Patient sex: M
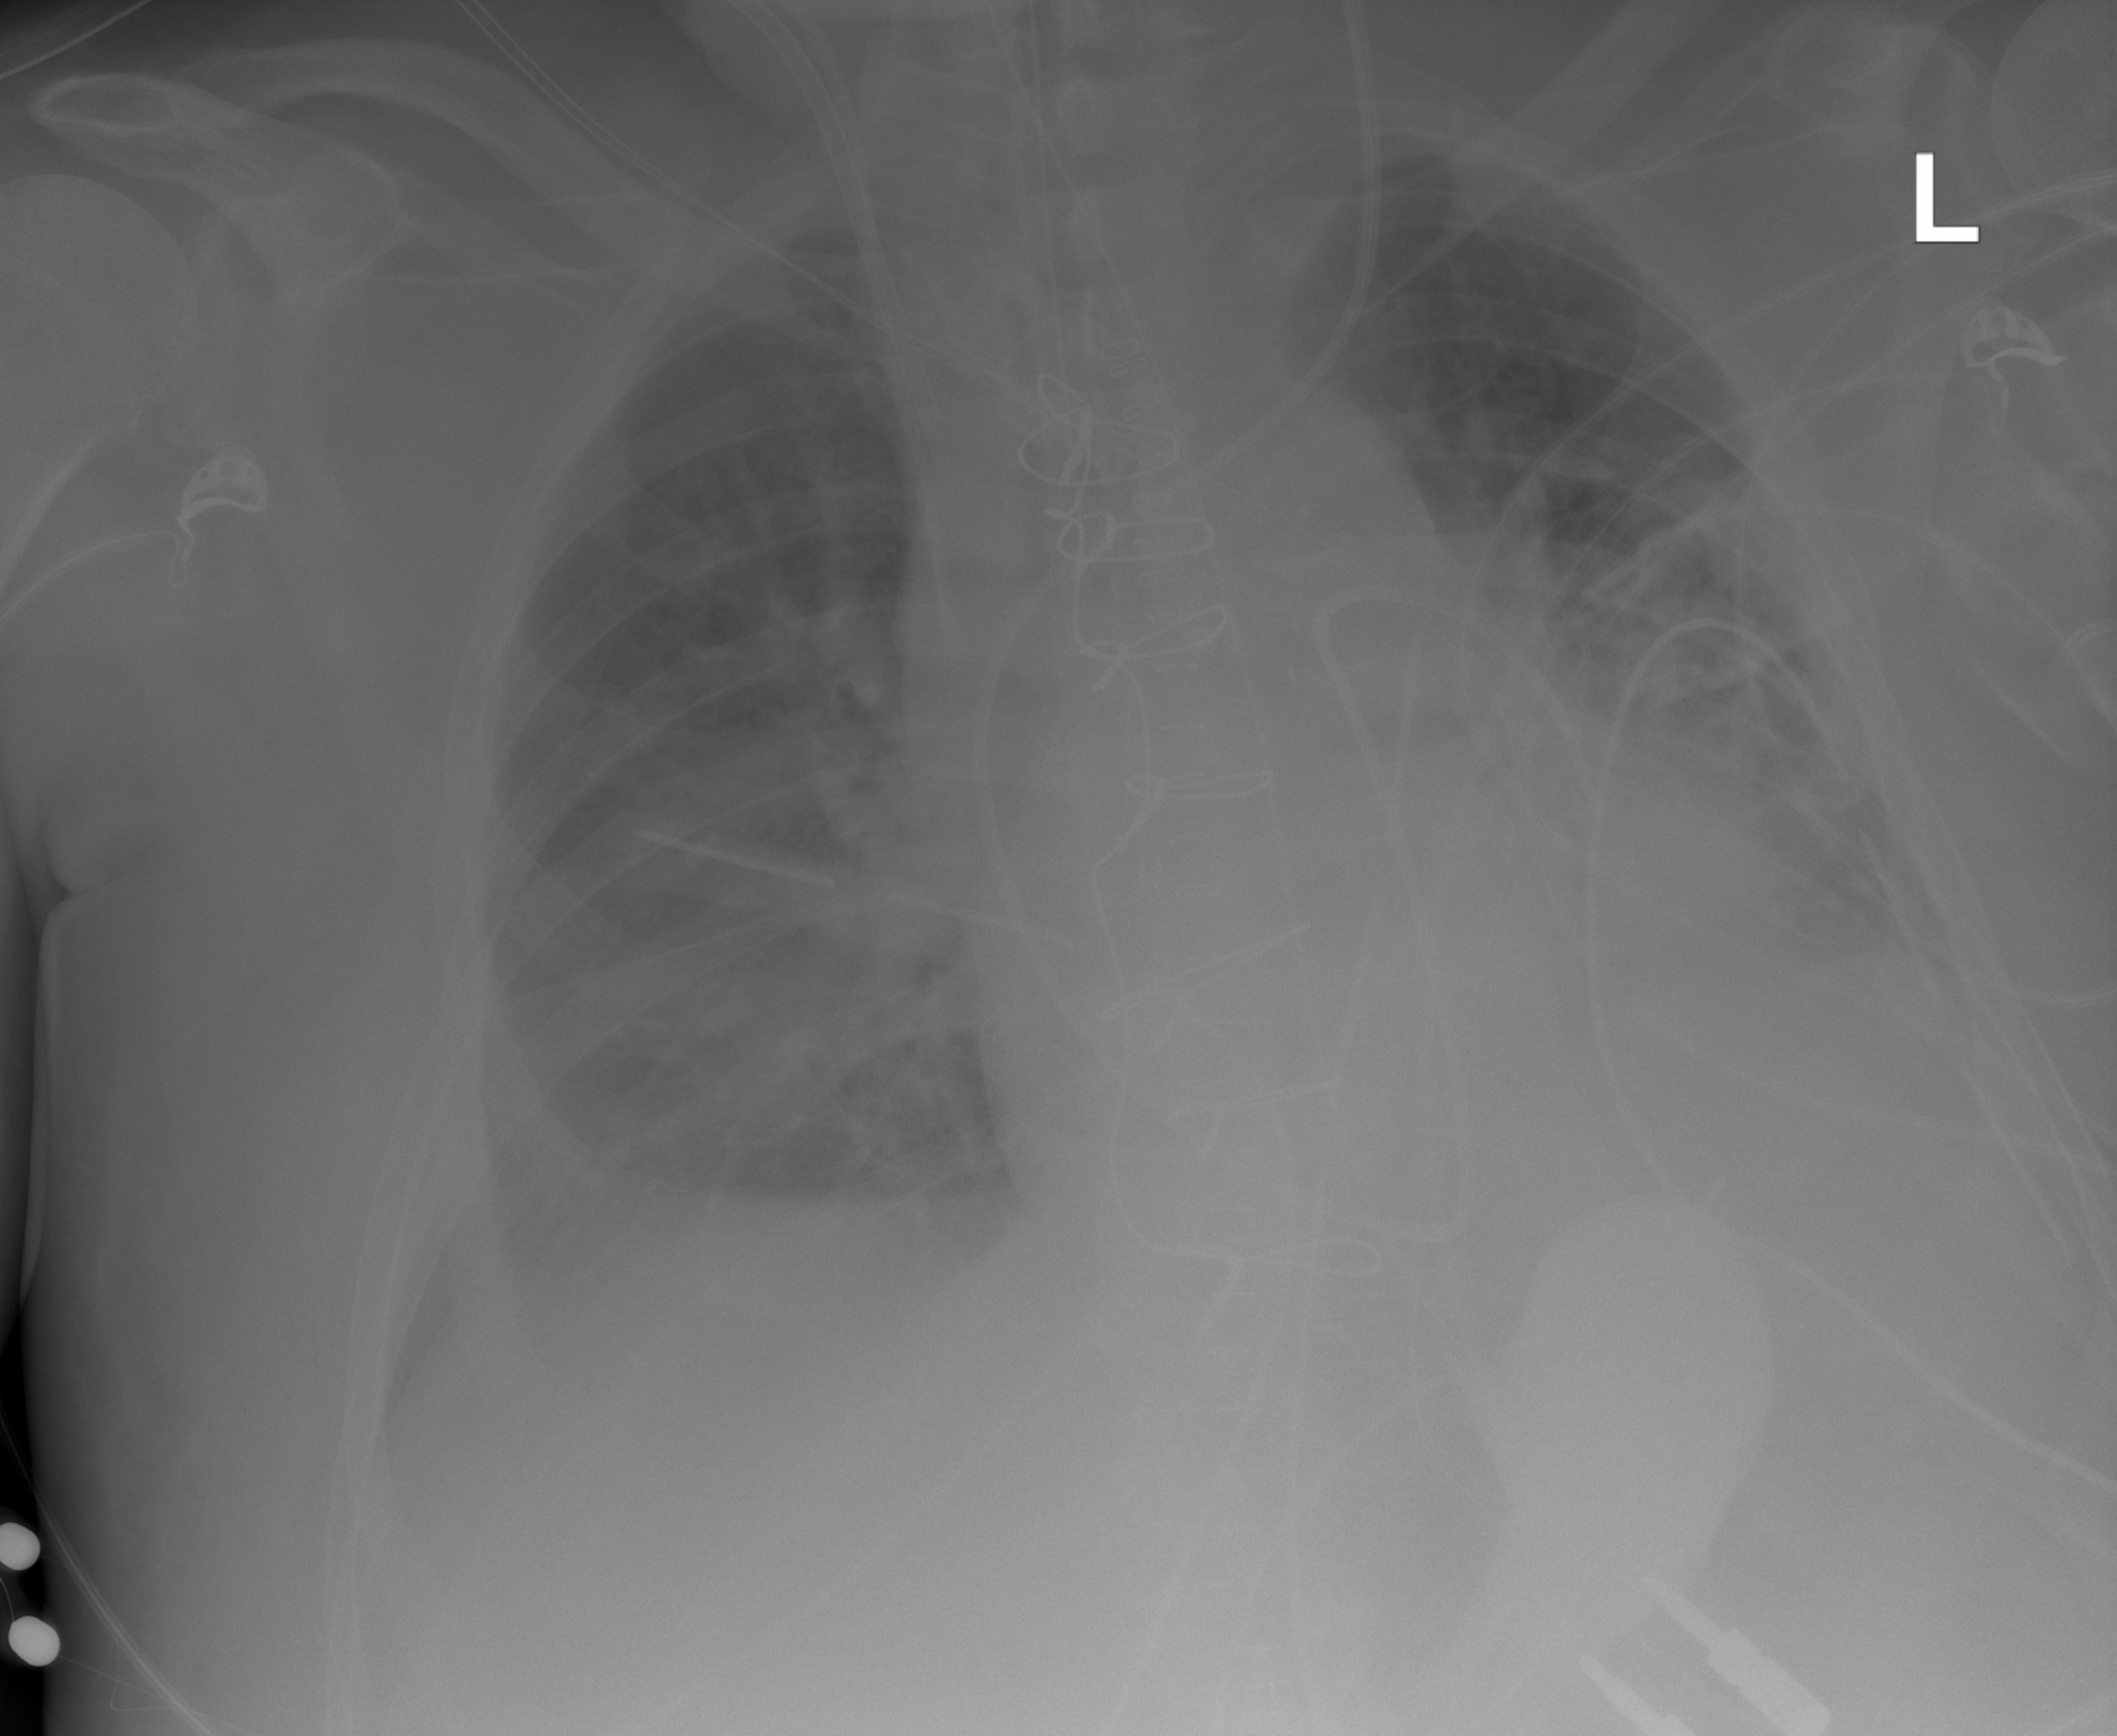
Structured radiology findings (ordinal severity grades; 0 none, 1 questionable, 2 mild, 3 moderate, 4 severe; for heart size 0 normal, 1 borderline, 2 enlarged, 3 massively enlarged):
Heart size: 2
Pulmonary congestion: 3
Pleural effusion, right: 2
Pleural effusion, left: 2
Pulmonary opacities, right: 2
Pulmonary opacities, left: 2
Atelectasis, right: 2
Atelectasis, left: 2